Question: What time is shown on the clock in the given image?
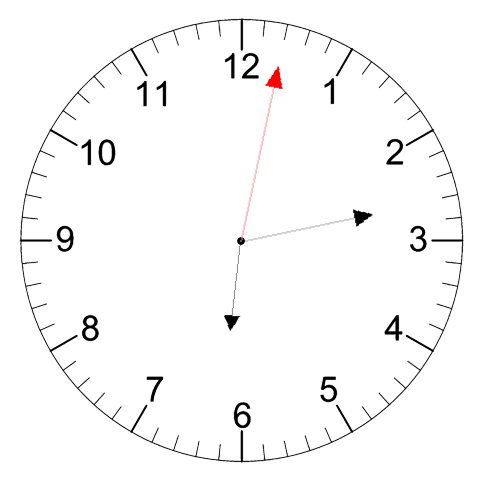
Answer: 06:13:02